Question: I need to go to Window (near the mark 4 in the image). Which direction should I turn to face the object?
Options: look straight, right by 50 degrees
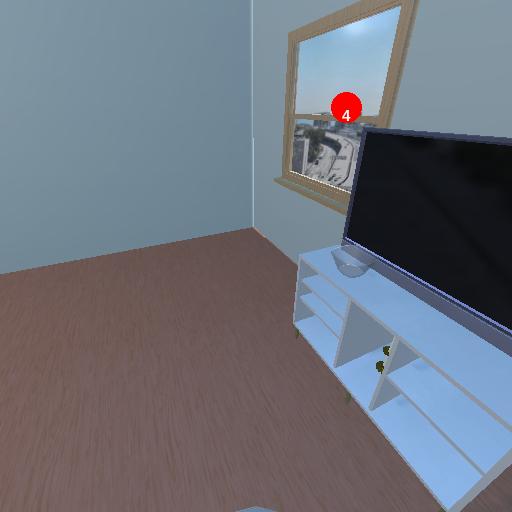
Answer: look straight